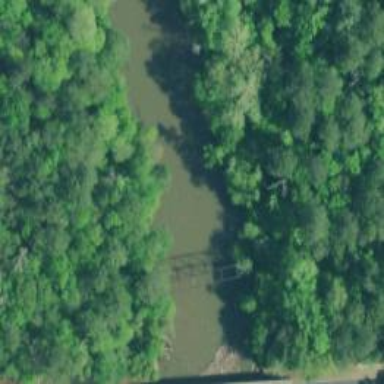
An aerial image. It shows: Abandoned truss bridge on path.